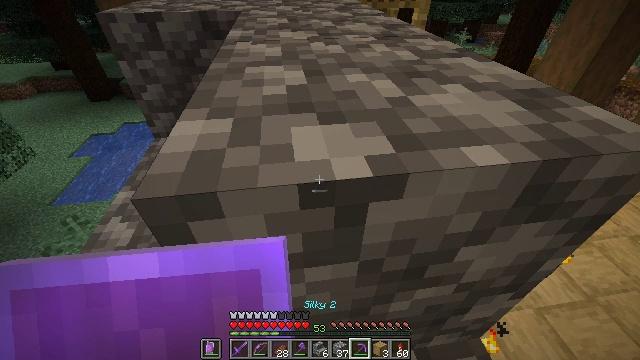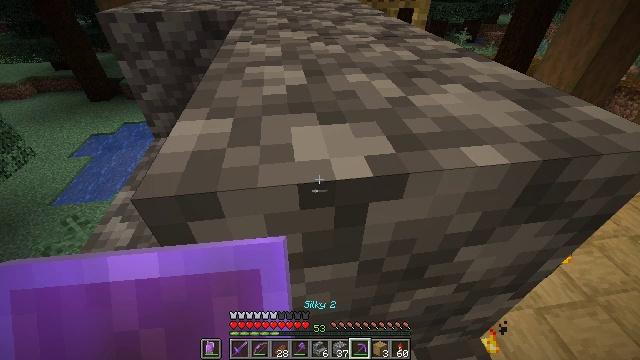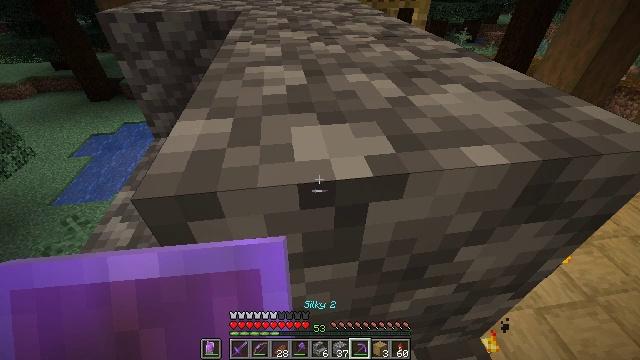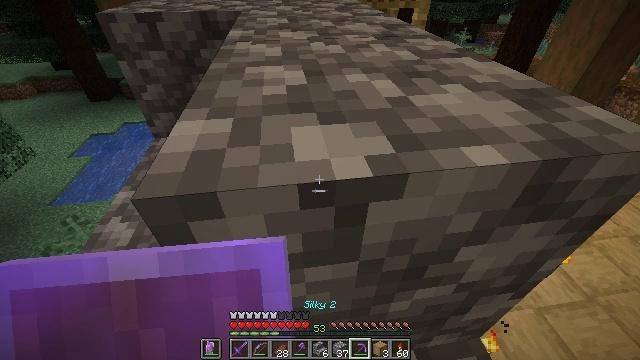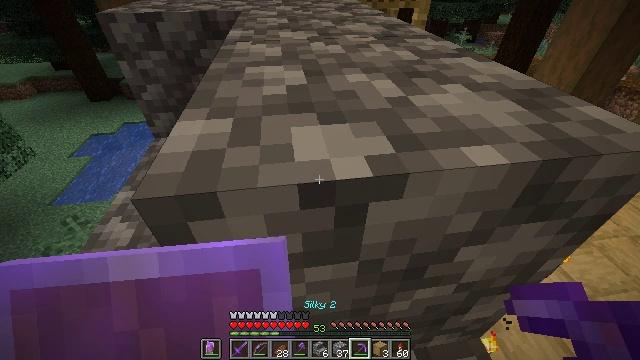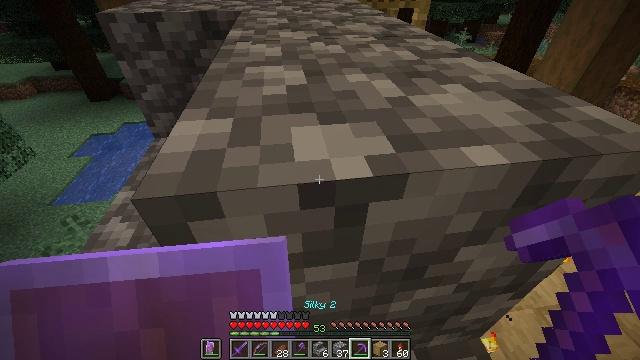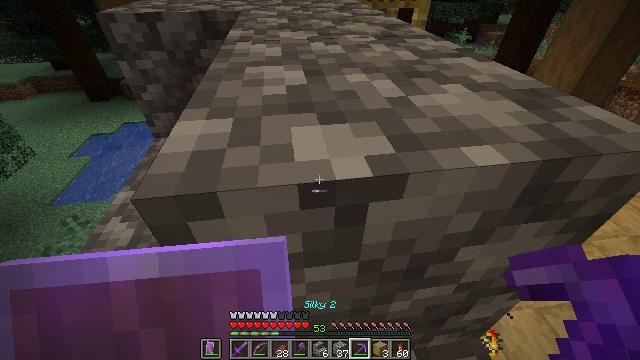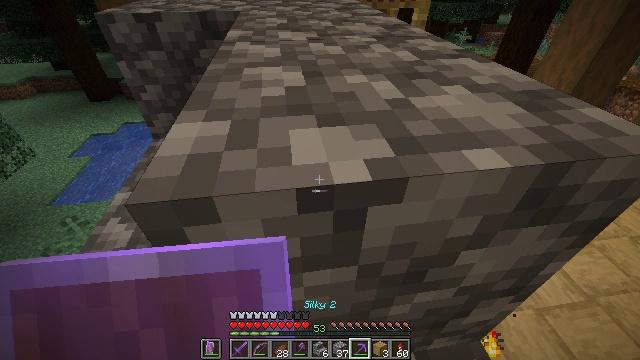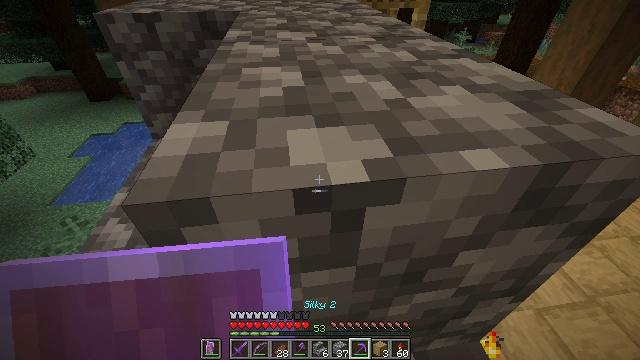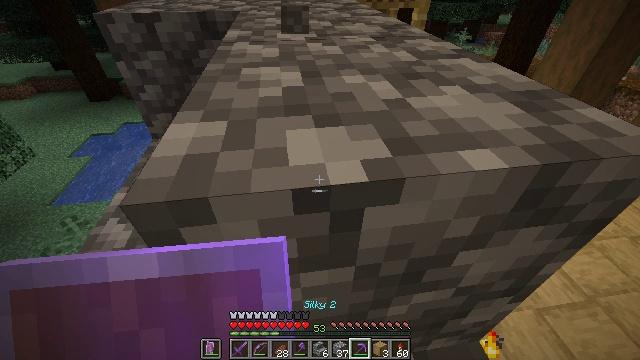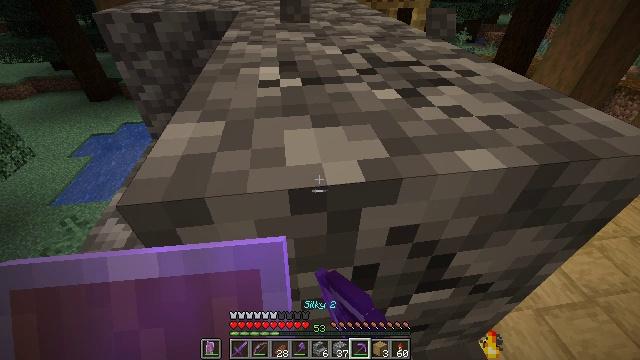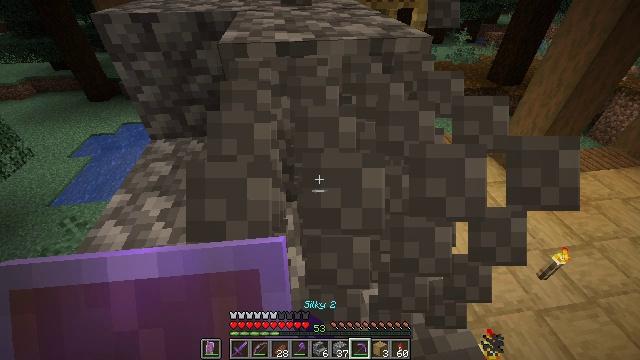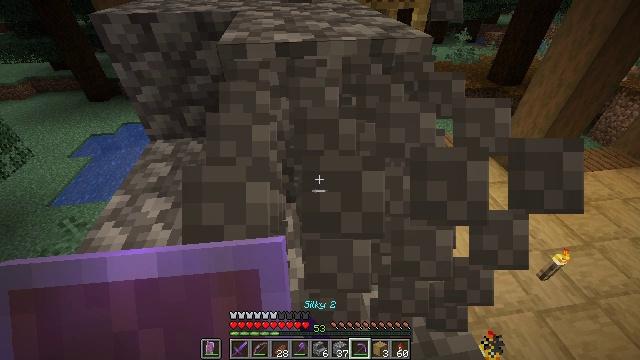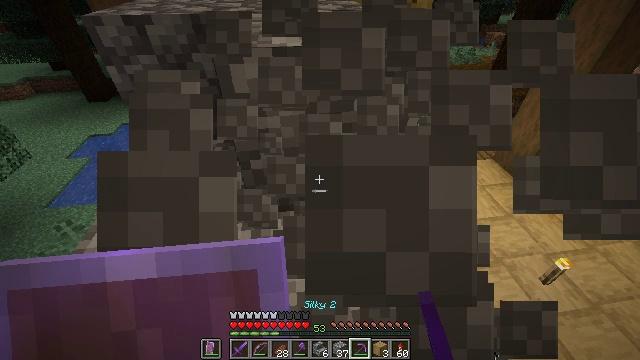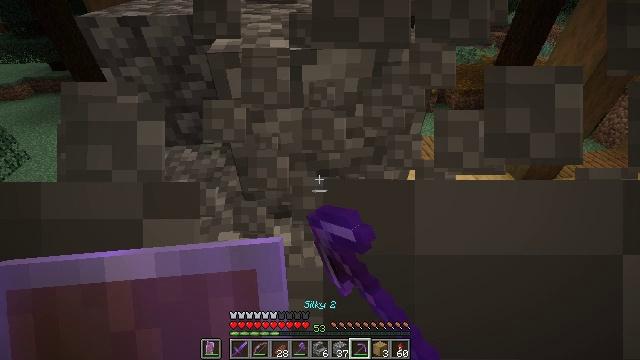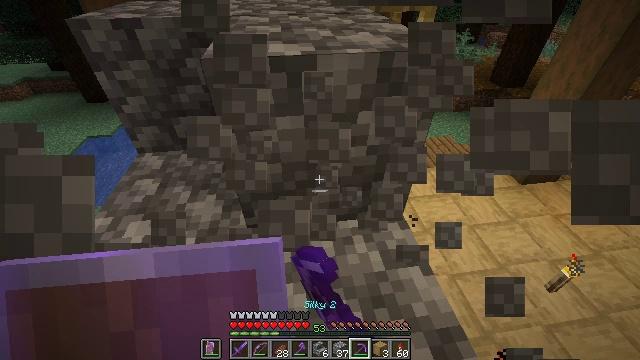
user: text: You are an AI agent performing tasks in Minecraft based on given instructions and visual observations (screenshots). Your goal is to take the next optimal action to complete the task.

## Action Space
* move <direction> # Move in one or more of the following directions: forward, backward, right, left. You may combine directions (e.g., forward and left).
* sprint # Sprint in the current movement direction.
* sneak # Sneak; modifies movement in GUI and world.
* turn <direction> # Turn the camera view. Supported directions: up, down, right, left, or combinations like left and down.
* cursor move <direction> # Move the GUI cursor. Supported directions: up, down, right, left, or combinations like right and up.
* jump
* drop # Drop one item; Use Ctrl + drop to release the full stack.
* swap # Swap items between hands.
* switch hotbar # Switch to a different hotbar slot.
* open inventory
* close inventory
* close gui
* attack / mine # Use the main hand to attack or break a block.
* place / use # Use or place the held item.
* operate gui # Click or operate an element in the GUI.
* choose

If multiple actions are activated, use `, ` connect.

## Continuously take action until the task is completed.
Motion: motion action
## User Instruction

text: Collect cobblestone blocks for construction.
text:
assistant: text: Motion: sneak
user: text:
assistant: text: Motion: sneak
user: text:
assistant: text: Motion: sneak
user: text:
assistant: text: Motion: sneak
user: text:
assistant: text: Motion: sneak
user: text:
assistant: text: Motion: sneak
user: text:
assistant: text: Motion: move forward, sneak
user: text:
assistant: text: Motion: move forward, sneak
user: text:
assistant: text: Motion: move forward, sneak, attack / mine
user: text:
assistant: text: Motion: move forward, sneak, attack / mine
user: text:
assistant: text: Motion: move forward, sneak, attack / mine
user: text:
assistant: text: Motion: move forward, sneak, attack / mine
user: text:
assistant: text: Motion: move forward, sneak, attack / mine
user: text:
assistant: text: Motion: move forward, sneak, attack / mine
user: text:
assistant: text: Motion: move forward, sneak, attack / mine
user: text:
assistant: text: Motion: move forward, sneak
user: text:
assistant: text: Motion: move forward, sneak
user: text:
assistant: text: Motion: move forward, sneak, turn left and up
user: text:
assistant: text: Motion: move forward, sneak, turn left and up
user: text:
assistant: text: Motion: move forward, sneak, turn left and up
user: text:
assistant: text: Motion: move forward, sneak, turn up
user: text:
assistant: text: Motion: move forward, sneak
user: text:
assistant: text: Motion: move forward, sneak
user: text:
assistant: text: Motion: move forward, sneak
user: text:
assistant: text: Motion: move forward, sneak
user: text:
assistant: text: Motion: move forward, sneak, attack / mine
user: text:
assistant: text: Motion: move forward, sneak, attack / mine
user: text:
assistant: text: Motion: move forward, sneak, attack / mine
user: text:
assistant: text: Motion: move forward, sneak, attack / mine
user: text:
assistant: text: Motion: move forward, sneak, attack / mine